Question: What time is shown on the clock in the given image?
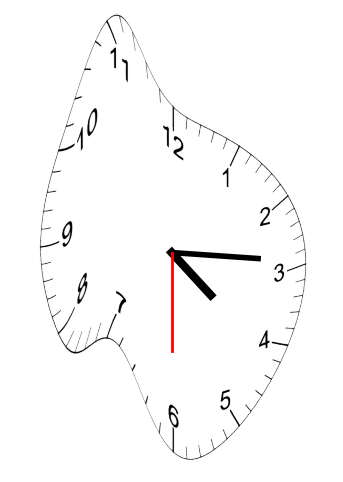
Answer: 04:14:30